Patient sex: M
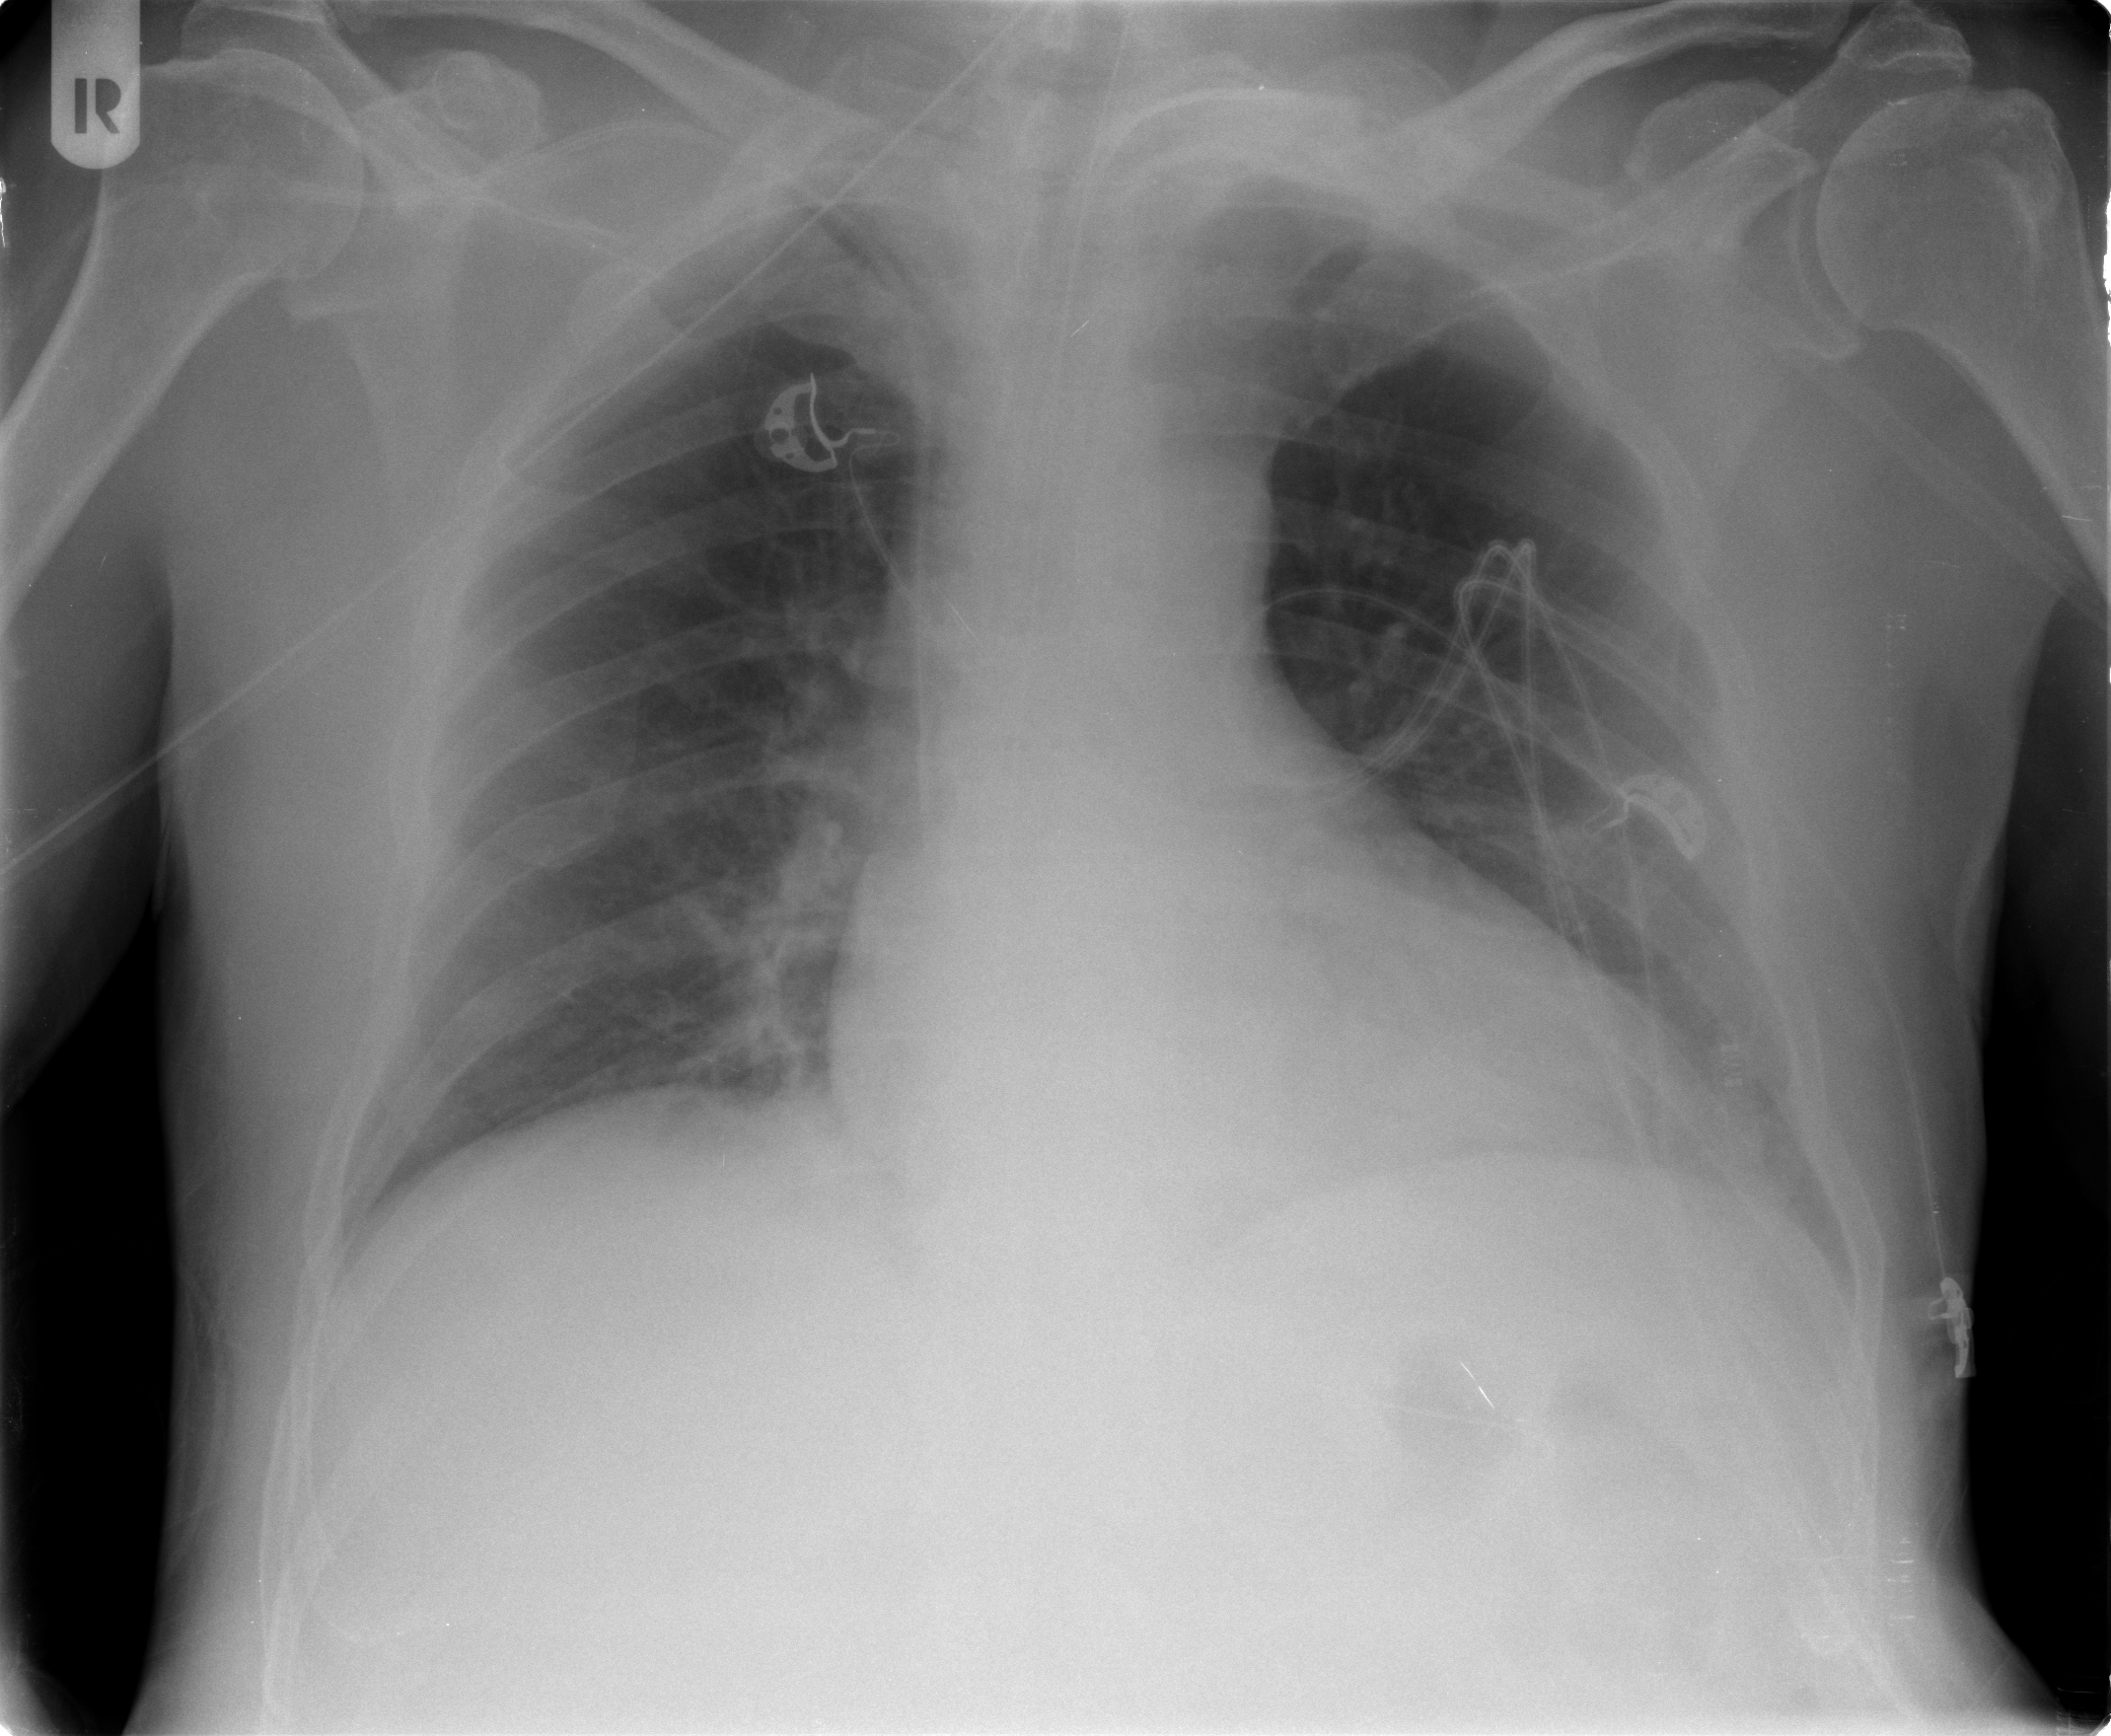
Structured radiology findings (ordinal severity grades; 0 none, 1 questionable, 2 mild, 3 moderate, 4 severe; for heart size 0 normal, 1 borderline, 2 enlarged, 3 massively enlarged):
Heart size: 1
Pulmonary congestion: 0
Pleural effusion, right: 0
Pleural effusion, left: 0
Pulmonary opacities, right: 0
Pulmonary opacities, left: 0
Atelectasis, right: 2
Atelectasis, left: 2